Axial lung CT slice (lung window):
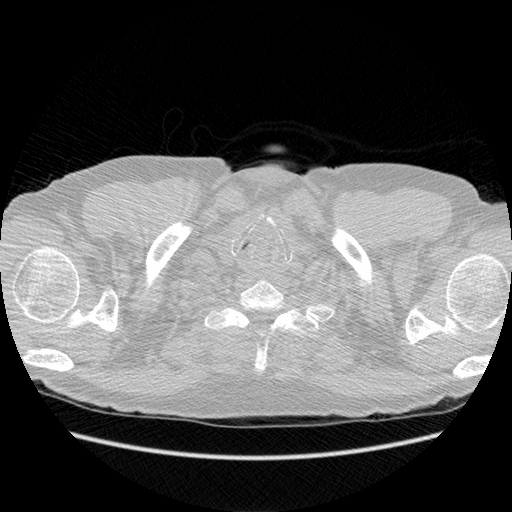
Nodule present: no